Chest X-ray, PA view. Patient: 21 years old, sex M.
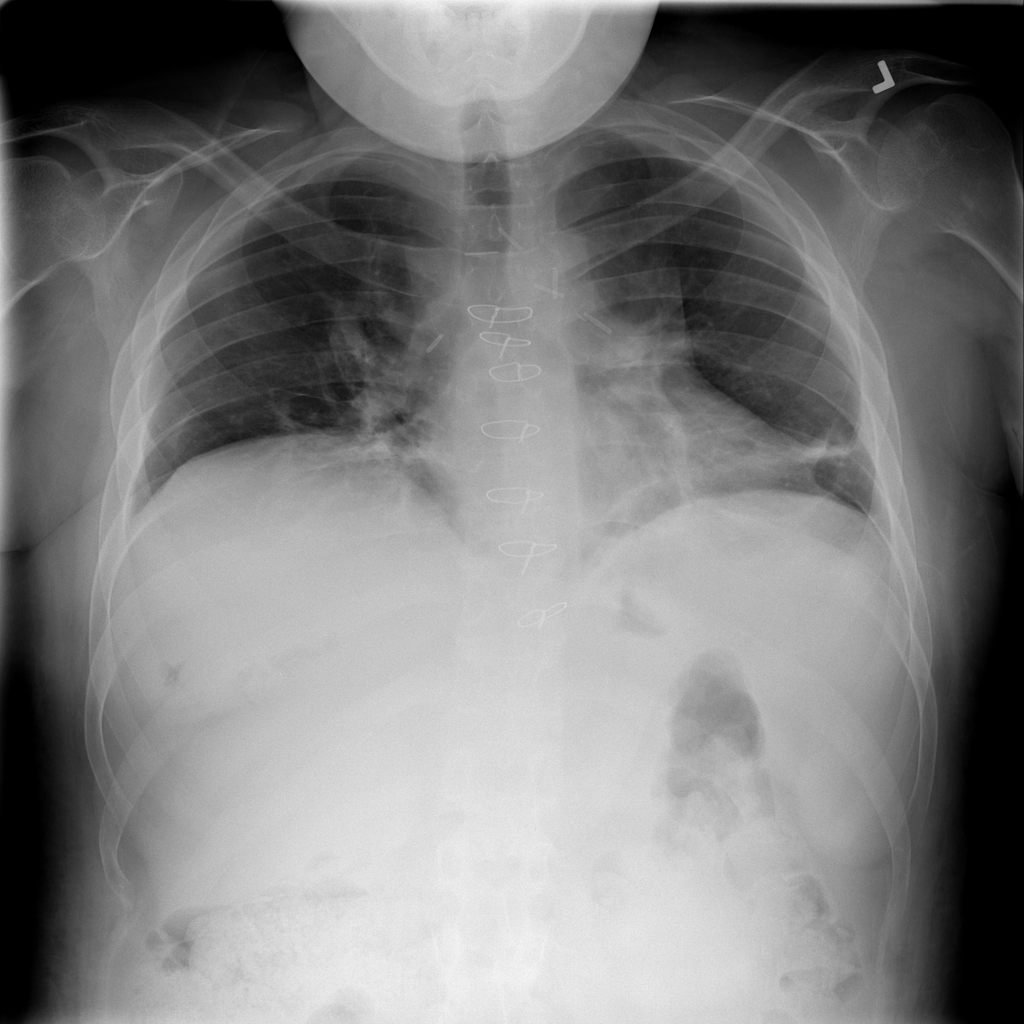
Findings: Atelectasis, Effusion